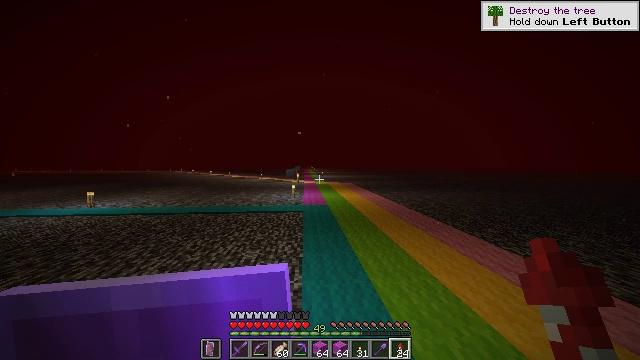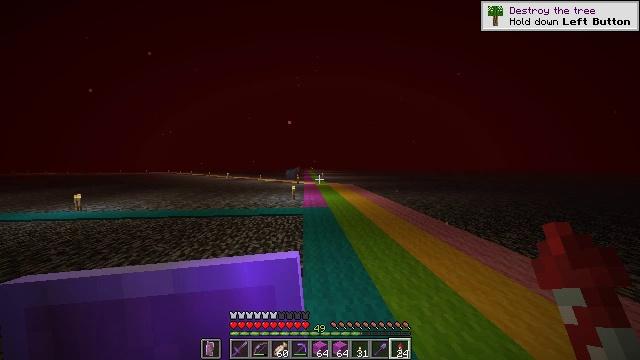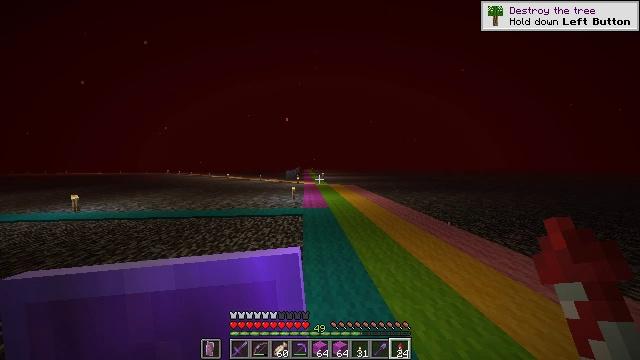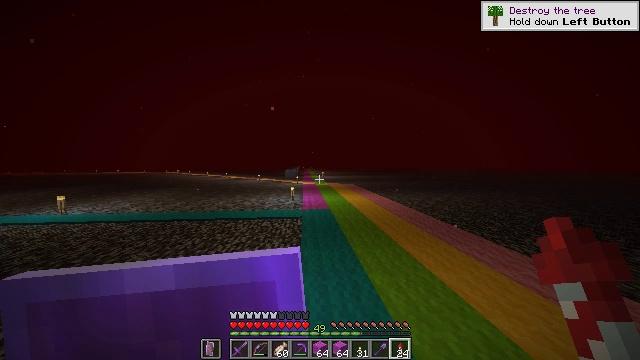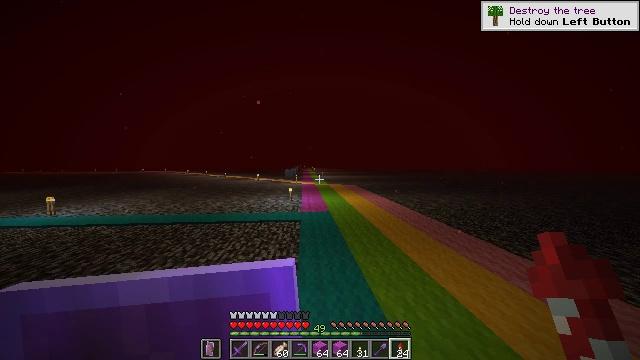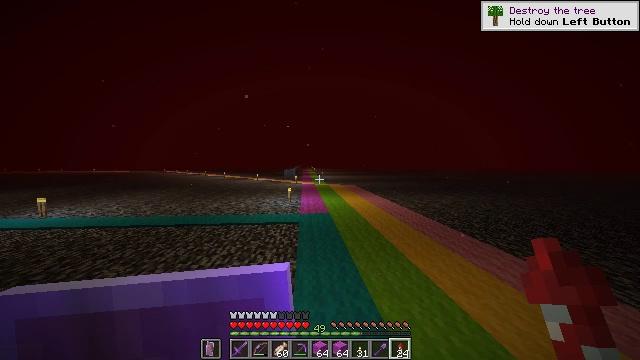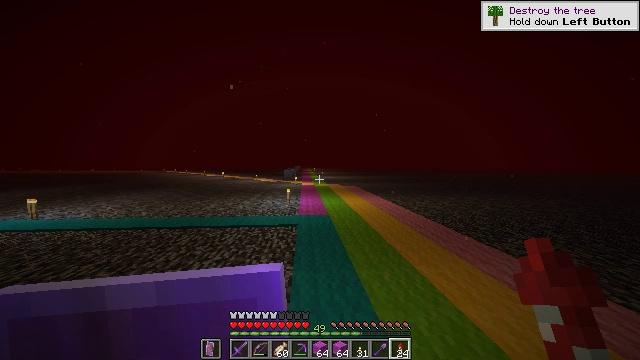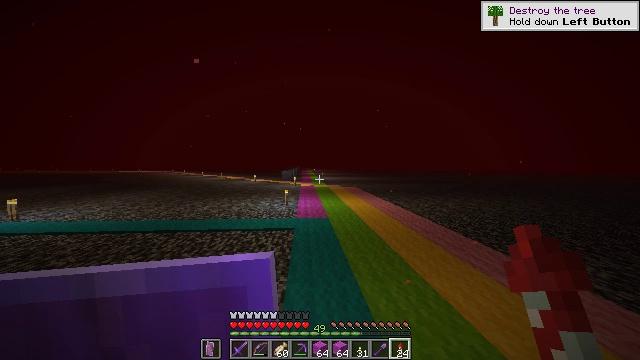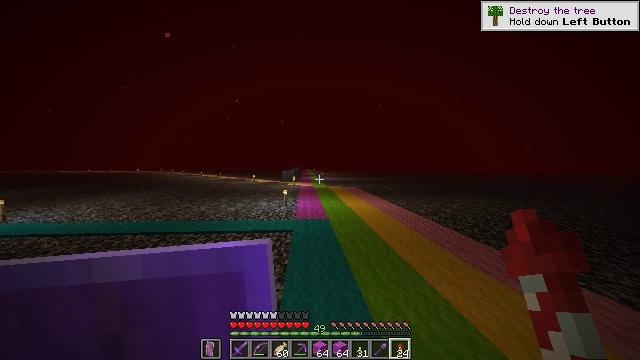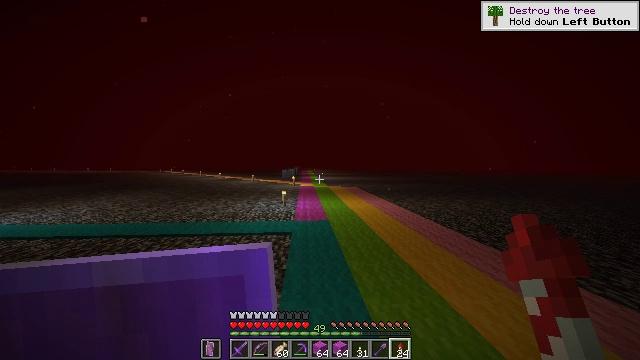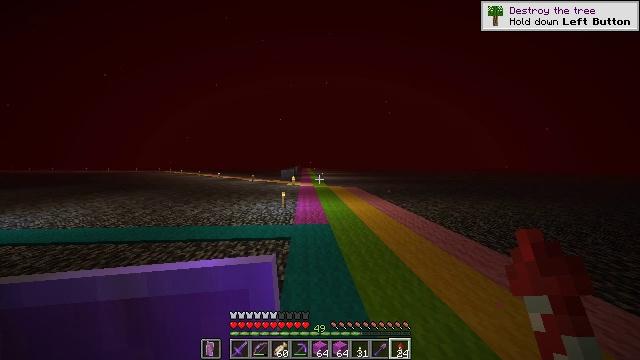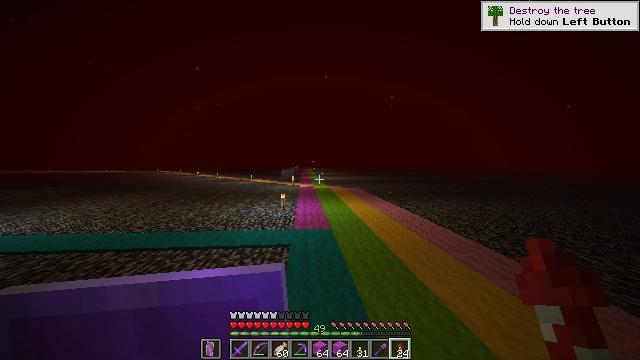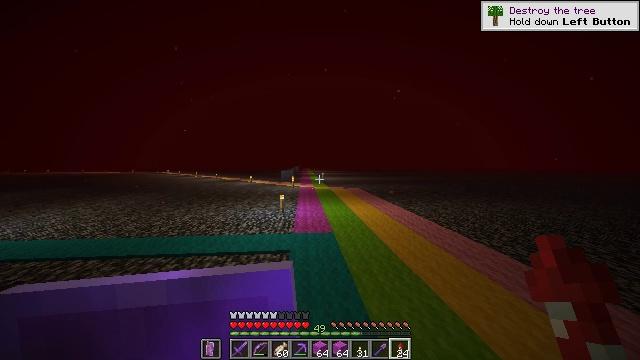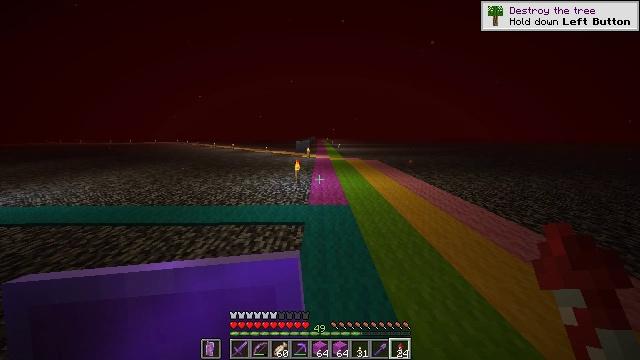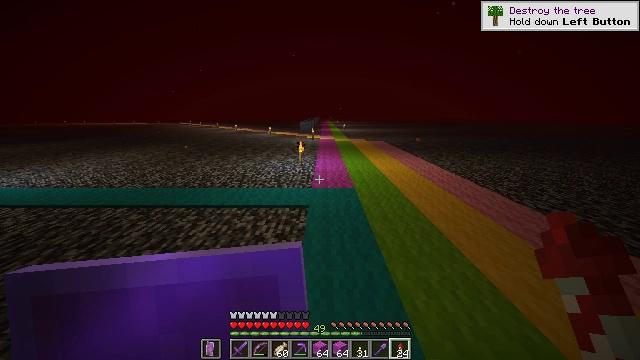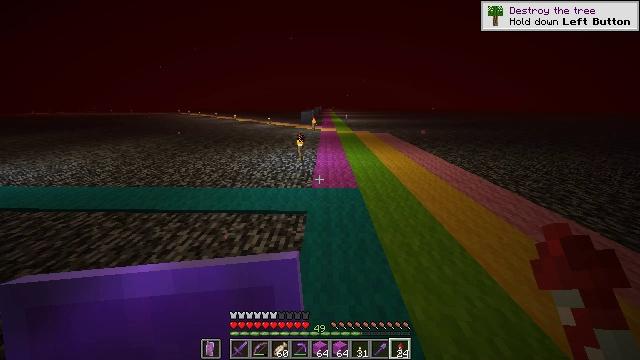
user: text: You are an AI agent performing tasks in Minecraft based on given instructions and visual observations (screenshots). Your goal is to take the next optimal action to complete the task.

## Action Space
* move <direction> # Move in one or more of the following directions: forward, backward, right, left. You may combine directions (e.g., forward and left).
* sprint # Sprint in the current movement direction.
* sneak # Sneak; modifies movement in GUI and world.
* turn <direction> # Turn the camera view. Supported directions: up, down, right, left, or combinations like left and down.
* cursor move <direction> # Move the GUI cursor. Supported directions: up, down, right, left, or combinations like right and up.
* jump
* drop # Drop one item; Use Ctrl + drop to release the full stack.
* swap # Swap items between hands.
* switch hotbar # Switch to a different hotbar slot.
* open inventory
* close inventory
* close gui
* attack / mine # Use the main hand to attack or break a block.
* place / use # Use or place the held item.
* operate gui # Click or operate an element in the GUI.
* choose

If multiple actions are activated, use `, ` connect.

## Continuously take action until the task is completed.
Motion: motion action
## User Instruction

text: Interact with the crafting table to craft a magenta carpet.
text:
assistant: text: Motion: move forward, sprint
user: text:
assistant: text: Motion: move forward, sprint
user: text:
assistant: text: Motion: move forward, sprint
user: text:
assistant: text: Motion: move forward, sprint
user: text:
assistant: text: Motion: move forward, sprint
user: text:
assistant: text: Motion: move forward, sprint
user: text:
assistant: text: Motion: move forward, sprint
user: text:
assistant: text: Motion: move forward, sprint
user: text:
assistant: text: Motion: move forward, sprint
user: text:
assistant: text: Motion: move forward, sprint
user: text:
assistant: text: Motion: move forward, sprint
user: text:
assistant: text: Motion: move forward, sprint
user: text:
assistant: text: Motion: move forward, sprint, turn left and down
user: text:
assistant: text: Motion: move forward, sprint, turn left and down
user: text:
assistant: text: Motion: move forward, sprint, turn down
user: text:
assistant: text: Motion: move forward, sprint, turn down
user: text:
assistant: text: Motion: move forward, sprint
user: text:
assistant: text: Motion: move forward, sprint
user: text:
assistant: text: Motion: move forward, sprint
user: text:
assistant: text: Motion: move forward, sprint
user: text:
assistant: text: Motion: move forward, sprint
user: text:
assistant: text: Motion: move forward, sprint
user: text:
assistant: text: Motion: move forward, sprint
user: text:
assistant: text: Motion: move forward, sprint
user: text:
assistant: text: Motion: move forward, sprint
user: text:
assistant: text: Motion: move forward, sprint
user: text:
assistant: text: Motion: move forward, sprint
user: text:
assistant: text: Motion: move forward, sprint
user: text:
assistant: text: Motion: move forward, sprint
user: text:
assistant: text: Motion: move forward, sprint